Question: How do I get a price tag on image (with pure CSS) like how is in this attached image?
I used
'''
content:'';
width:0px; height:0px;
position: absolute; left:194px; top:-20px;
border:10px solid;
border-color: transparent transparent rgba(0,0,0,0.8) transparent;
'''
but it didnt help!!

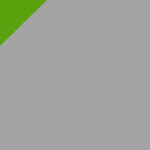
Answer: Try something like this <URL>